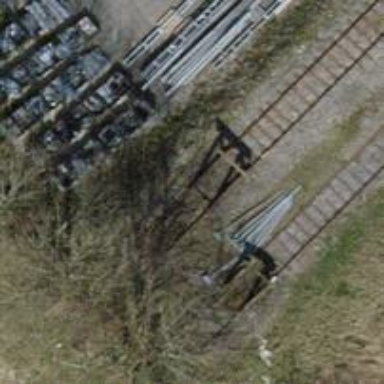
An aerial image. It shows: Railway buffer stop.